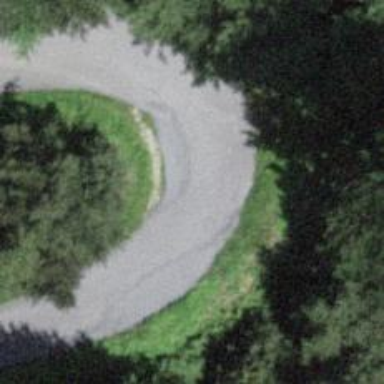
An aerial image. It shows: Unclassified road with paved surface.